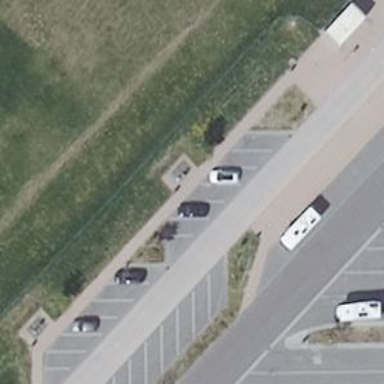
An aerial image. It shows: Street-side parking area.